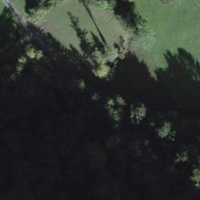
EUNIS habitat code: 41
Species observed at this site:
Geum rivale